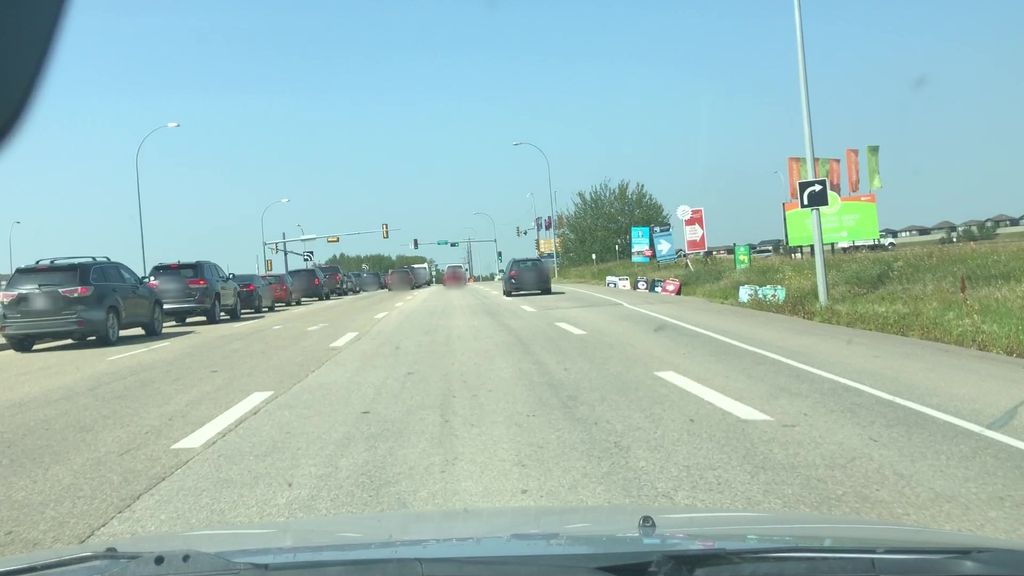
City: edmonton